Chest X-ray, PA view. Patient: 53 years old, sex F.
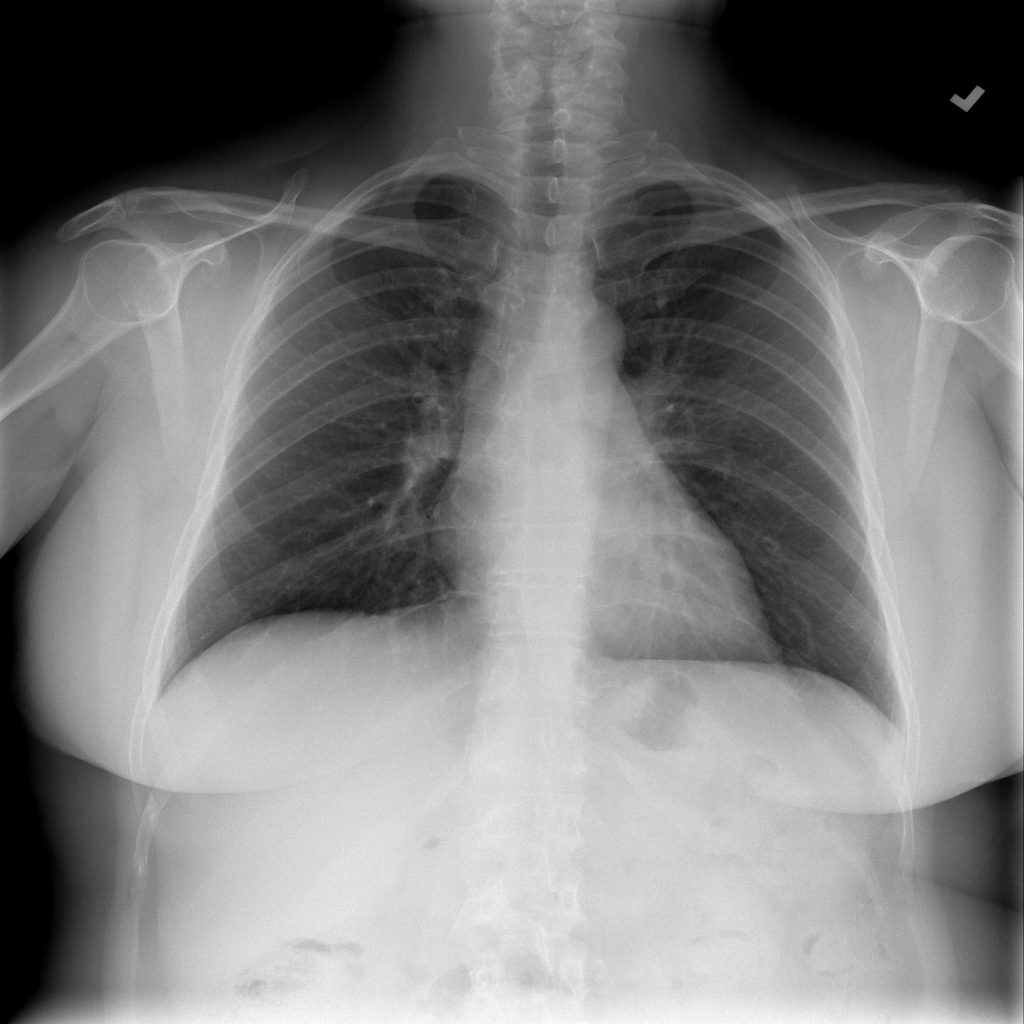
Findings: No Finding